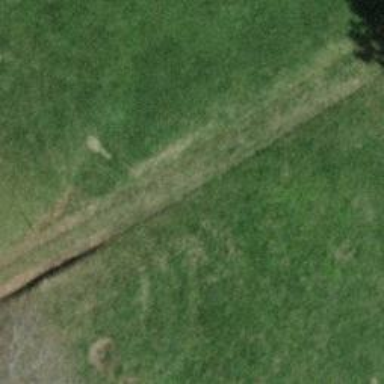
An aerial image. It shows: Grass track with grade 2 tracktype.